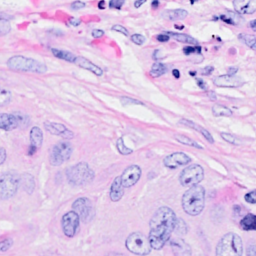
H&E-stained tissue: Breast